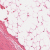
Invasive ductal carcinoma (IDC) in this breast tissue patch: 0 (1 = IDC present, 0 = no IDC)